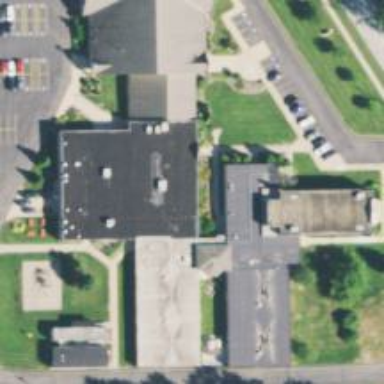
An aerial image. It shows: School building.